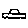
Label: car